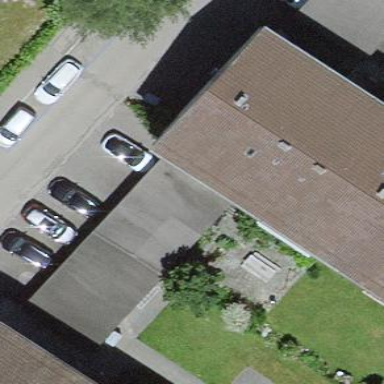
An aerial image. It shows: Group of garages.